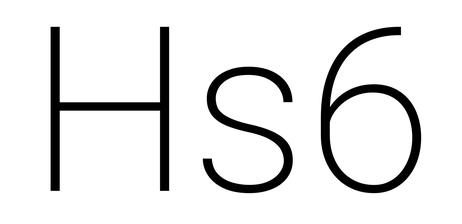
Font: Roboto_ExtraLight